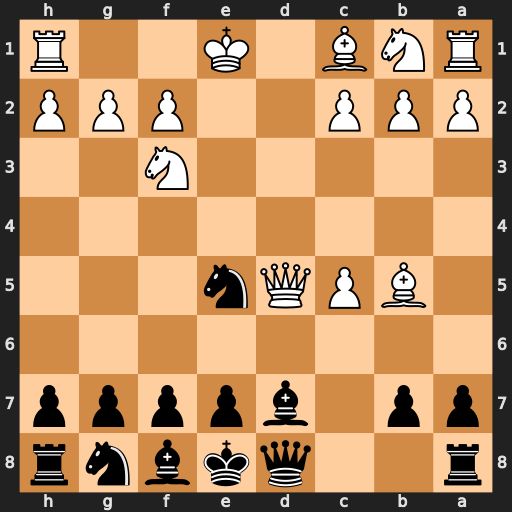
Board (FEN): r2qkbnr/pp1bpppp/8/1BPQn3/8/5N2/PPP2PPP/RNB1K2R
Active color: b
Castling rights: KQkq
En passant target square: -
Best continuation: Nxf3+ Qxf3 Bxb5